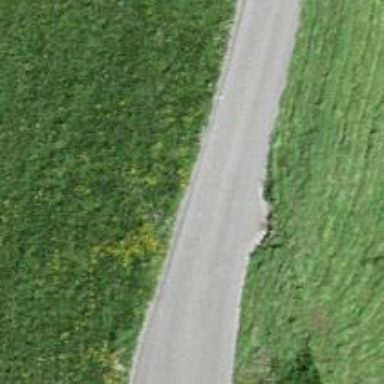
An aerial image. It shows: Unclassified road with asphalt surface.